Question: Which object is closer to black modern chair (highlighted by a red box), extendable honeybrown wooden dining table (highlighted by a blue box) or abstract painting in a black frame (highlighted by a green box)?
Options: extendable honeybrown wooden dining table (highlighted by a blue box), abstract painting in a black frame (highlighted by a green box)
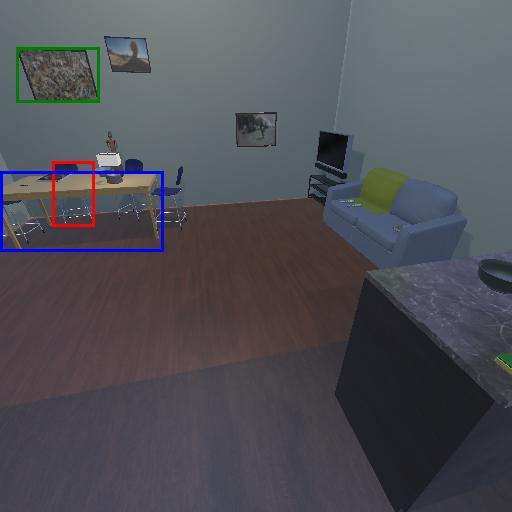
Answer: extendable honeybrown wooden dining table (highlighted by a blue box)